Question: Question:
How can I change the color of the bottom-right square of the scrollbar (to black) in webkit (Google-Chrome) ?

This is what I have so far:
'''
/*
http://www.coffeepowered.net/2011/06/17/sexy-css-scrollbars/
http://css-tricks.com/custom-scrollbars-in-webkit/
*/
::-webkit-scrollbar {
width: 13px;
height: 13px; }
::-webkit-scrollbar:hover {
height: 18px; }
::-webkit-scrollbar-button:start:decrement,
::-webkit-scrollbar-button:end:increment
{
height: 15px;
width: 13px;
display: block;
background: #101211;
background-repeat: no-repeat;
}
::-webkit-scrollbar-button:horizontal:decrement
{
background-image: url(./images/horizontal-decrement-arrow.png);
background-position: 4px 3px;
}
::-webkit-scrollbar-button:horizontal:increment
{
background-image: url(./images/horizontal-increment-arrow.png);
background-position: 3px 3px;
}
::-webkit-scrollbar-button:vertical:decrement
{
background-image: url(./images/vertical-decrement-arrow.png);
background-position: 3px 4px;
}
::-webkit-scrollbar-button:vertical:increment
{
background-image: url(./images/vertical-increment-arrow.png);
background-position: 3px 4px;
}
::-webkit-scrollbar-button:horizontal:decrement:active { background-image: url(./images/horizontal-decrement-arrow-active.png); }
::-webkit-scrollbar-button:horizontal:increment:active { background-image: url(./images/horizontal-increment-arrow-active.png); }
::-webkit-scrollbar-button:vertical:decrement:active { background-image: url(./images/vertical-decrement-arrow-active.png); }
::-webkit-scrollbar-button:vertical:increment:active { background-image: url(./images/vertical-increment-arrow-active.png); }
::-webkit-scrollbar-track
{
-webkit-box-shadow: inset 0 0 6px rgba(0,0,0,0.3);
border-radius: 10px;
}
::-webkit-scrollbar-track-piece {
background-color: #151716; }
::-webkit-scrollbar-thumb:vertical
{
height: 50px;
background: -webkit-gradient(linear, left top, right top, color-stop(0%, #4d4d4d), color-stop(100%, #333333));
border: 1px solid #0d0d0d;
border-top: 1px solid #666666;
border-left: 1px solid #666666;
border-radius: 10px;
-webkit-box-shadow: inset 0 0 6px rgba(0,0,0,0.5);
}
::-webkit-scrollbar-thumb:horizontal
{
width: 50px;
background: -webkit-gradient(linear, left top, left bottom, color-stop(0%, #4d4d4d), color-stop(100%, #333333));
border: 1px solid #1f1f1f;
border-top: 1px solid #666666;
border-left: 1px solid #666666;
border-radius: 10px;
-webkit-box-shadow: inset 0 0 6px rgba(0,0,0,0.5);
}
'''
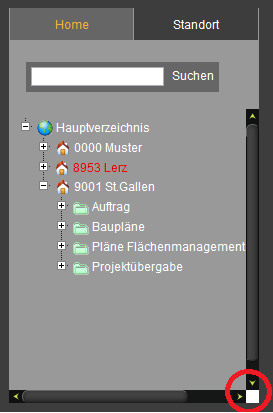
Answer: Ah, never mind:
Answer found <URL>
'''
::-webkit-scrollbar-corner {
/*
background-image: url(resources/corner.png);
background-repeat: no-repeat;
*/
background-color: #3D3D3D;
}
'''